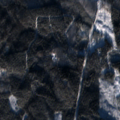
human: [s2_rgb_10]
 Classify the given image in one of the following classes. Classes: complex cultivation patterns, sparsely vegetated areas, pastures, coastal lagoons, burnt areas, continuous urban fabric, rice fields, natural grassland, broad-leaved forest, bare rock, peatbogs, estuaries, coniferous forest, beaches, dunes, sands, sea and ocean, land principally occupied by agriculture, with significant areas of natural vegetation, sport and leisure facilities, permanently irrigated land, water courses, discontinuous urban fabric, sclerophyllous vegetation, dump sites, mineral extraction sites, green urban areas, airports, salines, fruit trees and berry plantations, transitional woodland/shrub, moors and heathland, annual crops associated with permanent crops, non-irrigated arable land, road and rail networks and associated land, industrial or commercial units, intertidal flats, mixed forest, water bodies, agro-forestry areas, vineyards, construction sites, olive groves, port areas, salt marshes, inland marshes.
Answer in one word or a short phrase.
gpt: broad-leaved forest, coniferous forest, mixed forest, transitional woodland/shrub